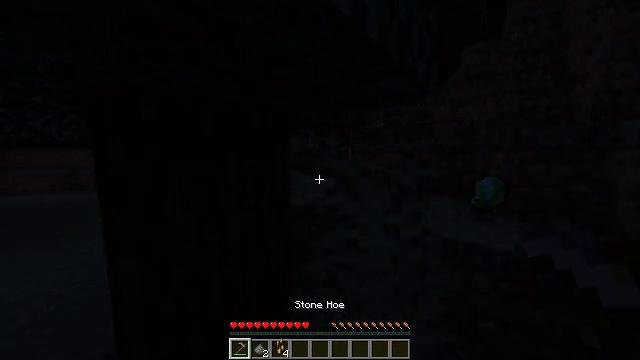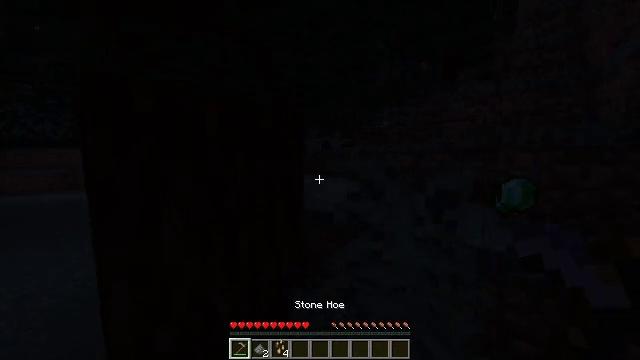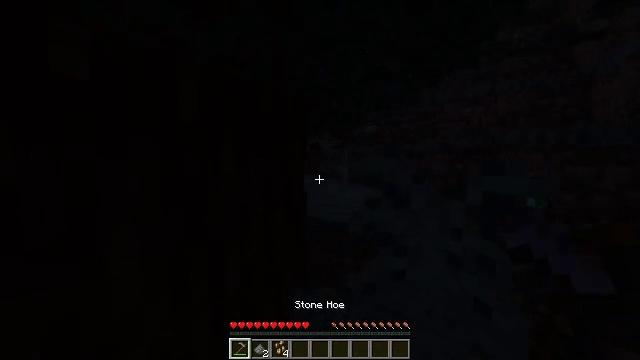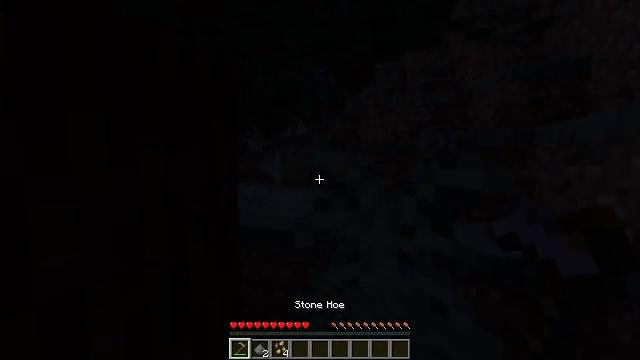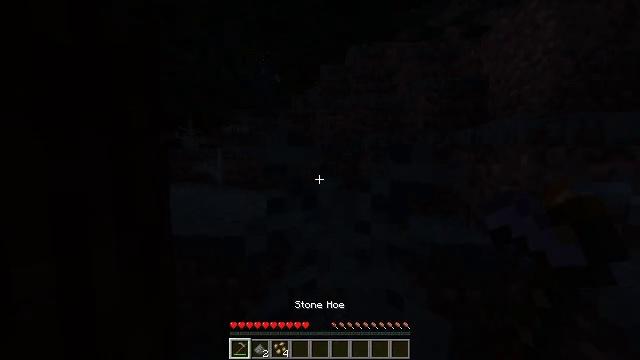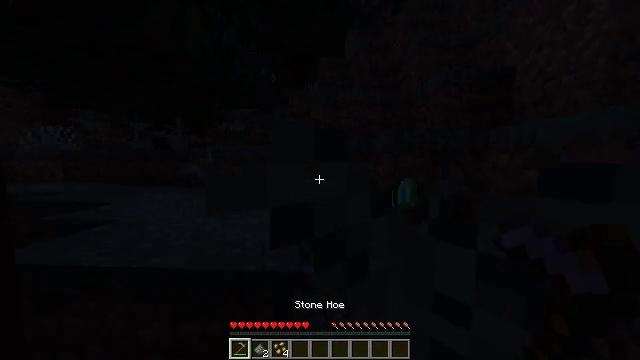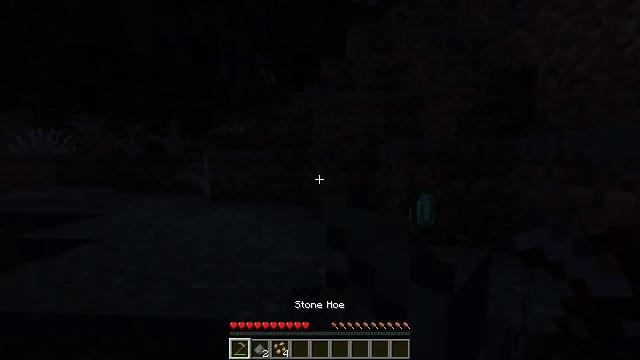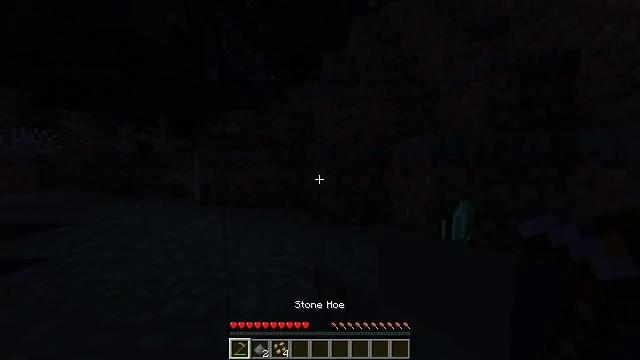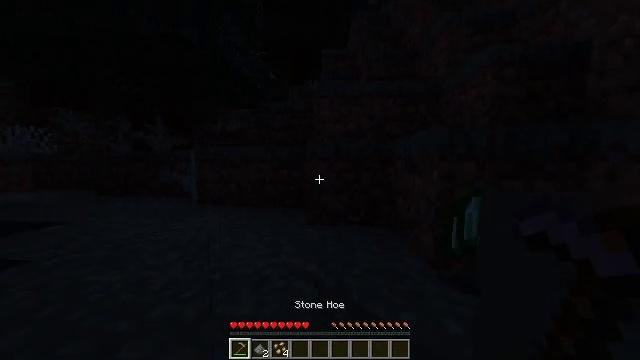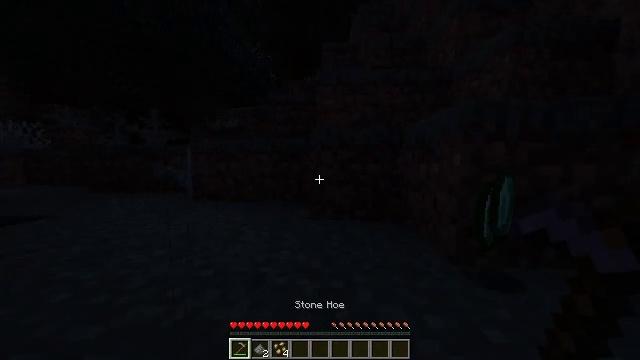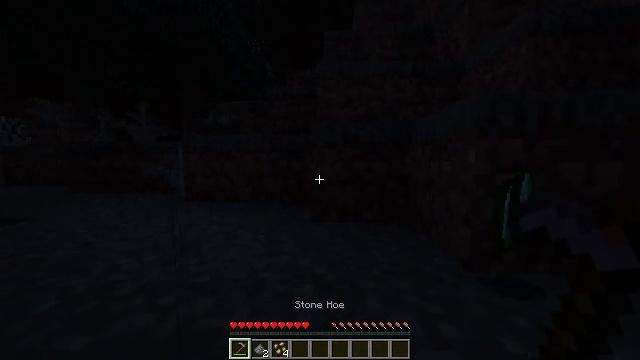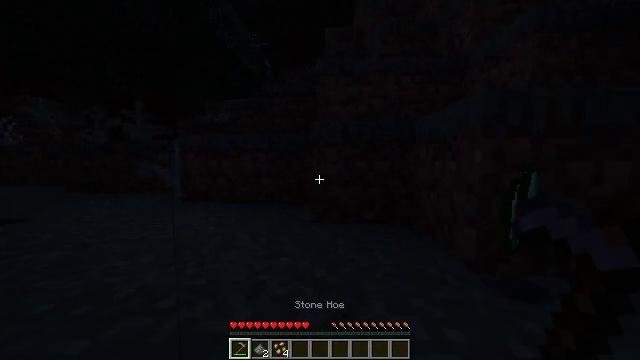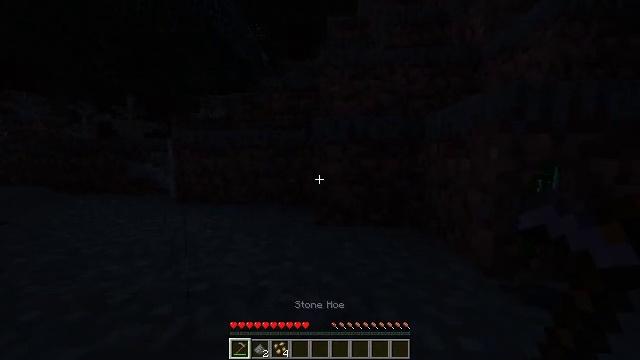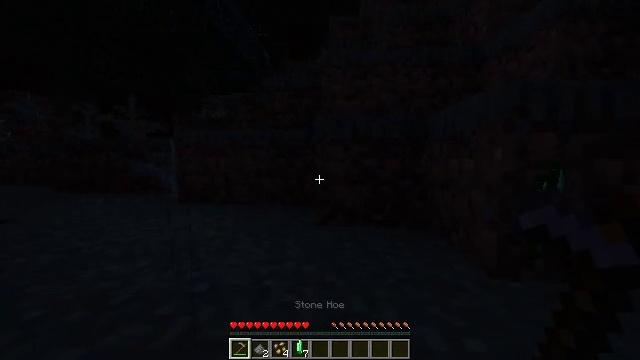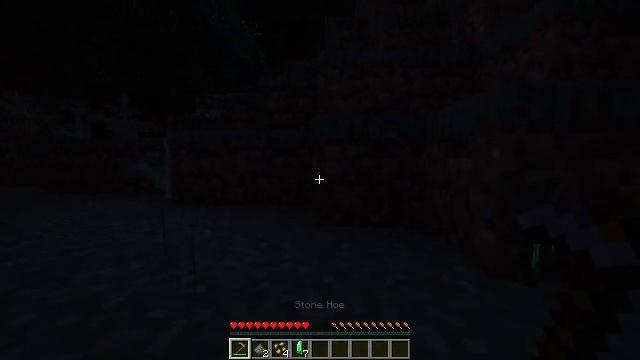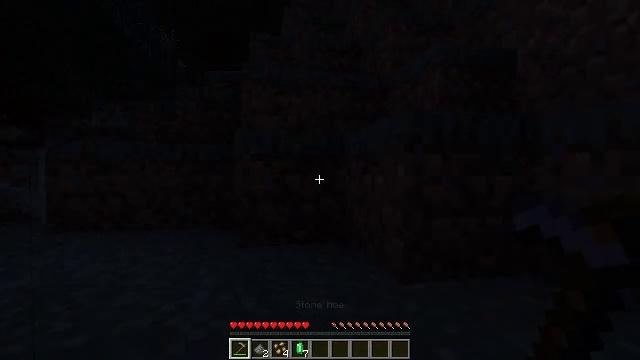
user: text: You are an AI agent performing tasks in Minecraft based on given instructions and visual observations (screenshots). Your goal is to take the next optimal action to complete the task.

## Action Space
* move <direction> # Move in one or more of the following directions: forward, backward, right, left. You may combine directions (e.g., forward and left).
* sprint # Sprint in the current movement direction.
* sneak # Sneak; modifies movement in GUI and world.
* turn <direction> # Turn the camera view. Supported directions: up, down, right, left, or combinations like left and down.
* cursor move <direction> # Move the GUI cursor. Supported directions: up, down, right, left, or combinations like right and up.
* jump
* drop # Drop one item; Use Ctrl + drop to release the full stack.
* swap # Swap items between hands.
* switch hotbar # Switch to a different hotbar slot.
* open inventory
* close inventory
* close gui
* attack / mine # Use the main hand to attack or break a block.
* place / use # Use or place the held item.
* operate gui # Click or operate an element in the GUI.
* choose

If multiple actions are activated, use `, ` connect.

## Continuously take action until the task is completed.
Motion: motion action
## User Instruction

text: Remove an emerald from the inventory.
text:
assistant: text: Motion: move forward and move left, sprint
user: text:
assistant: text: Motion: move forward, sprint, turn right
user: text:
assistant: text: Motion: move forward, sprint, turn right
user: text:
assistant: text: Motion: move forward, sprint, turn right
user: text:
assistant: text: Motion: move forward, sprint, turn right
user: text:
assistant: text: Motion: move forward, sprint, jump
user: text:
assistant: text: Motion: move forward, sprint, jump
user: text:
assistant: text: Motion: move forward, sprint, jump
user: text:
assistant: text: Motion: move forward, sprint, jump
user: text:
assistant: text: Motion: move forward, sprint, jump
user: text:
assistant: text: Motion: move forward, sprint
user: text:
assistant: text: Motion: move forward, sprint
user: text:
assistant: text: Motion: move forward, sprint
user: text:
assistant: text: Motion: move forward, sprint
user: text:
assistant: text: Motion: move forward and move right, sprint, turn right and up
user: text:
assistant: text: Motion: move forward and move right, sprint, turn right and up
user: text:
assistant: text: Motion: move forward and move right, sprint
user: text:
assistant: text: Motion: move forward and move right, sprint, turn left and up
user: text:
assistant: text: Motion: move forward and move right, sprint
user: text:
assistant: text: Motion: move forward and move right, sprint, jump
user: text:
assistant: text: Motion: move forward and move right, sprint, turn right, jump
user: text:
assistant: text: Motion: move forward and move right, sprint, jump
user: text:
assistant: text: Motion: move forward and move right, sprint, turn right, jump
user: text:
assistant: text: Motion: move forward and move right, sprint, turn right, jump
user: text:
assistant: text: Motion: move forward, sprint, turn right, jump
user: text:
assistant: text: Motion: move forward, sprint, turn right, jump
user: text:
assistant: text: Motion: move forward, sprint, turn right, jump
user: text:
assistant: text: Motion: move forward, sprint, turn right and down, jump
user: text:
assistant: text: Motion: move forward, sprint, turn right, jump
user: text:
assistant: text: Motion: move forward, sprint, turn right, jump